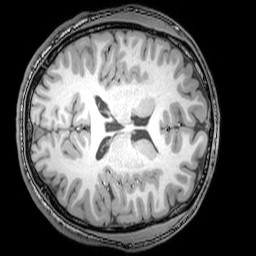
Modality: T1w
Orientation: axial
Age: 22
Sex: male
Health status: healthy
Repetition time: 0.081 s
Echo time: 0.037 s